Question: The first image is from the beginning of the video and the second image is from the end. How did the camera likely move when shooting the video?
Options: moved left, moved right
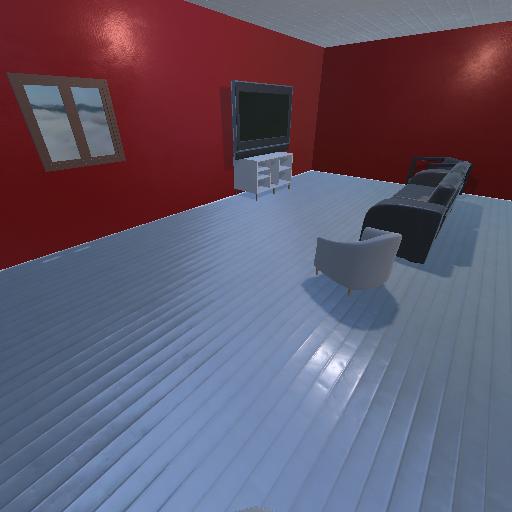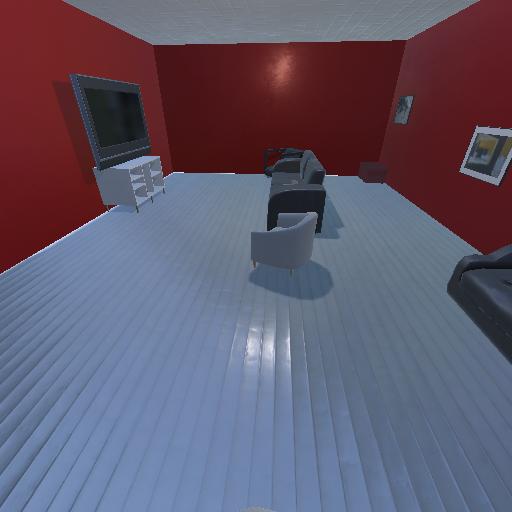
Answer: moved left